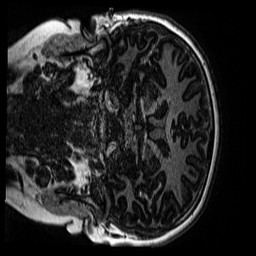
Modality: MP2RAGE
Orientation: coronal
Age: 11
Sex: male
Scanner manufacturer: siemens
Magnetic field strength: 3 T
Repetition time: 4 s
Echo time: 0.00299 s